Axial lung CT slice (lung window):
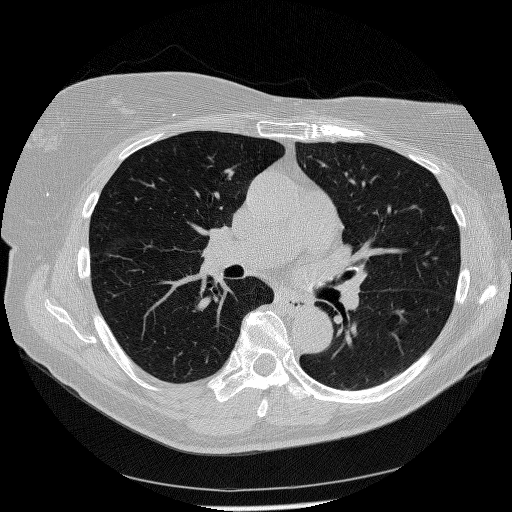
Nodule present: no